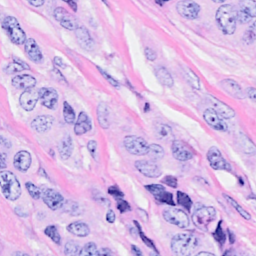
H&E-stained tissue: Breast